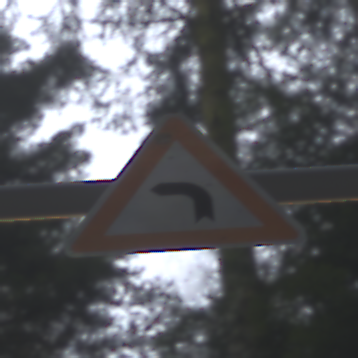
Verkehrszeichen: KurveLinks
Umgebung: Outdoor, Nature
Tageszeit: Midday
Wetter: Overcast
Licht: Natural
Jahreszeit: NotSpecified
Kontrast: LowContrast